Question: I wrote an application where the usage of a number of vehicles is recorded as seen in the screenshot.
I'd like to generate a report for gaps (in miles) between individual usages because the vehicles should not be used other than for travel that is recorded in the application.
A gap would occur when the current record beg odometer - previous record end odometer yields a number greater than 0 -- for that specific car. See the different colored circles. How can I achieve this with sql? I'm using oracle (11g) but I imagine the sql will be similar. Thank you.
Sample output:
'''
Vehicle V06
Invoice Date Dest Gap
123 1/2/14 York 14.0
122 1/1/14 Pburg 0.0
Vehicle V05
Invoice Date Dest Gap
121 1/3/14 Mill 0.0
'''

* I realize I should have used test data that includes a gap, though these should be rare in practice. In such a case,
'''
Invoice 67189 would have End Od of 92590 resulting in a GAP of 3.0 miles for 67190
'''
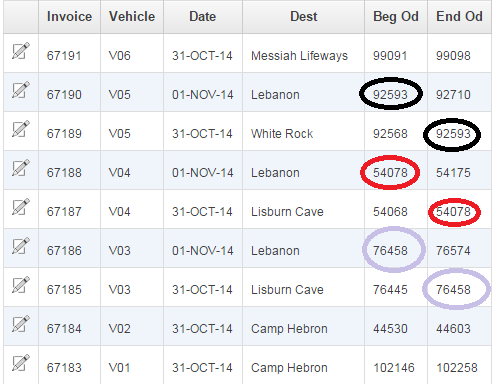
Answer: Just use 'lag()':
'''
select vu.*
from (select vu.*,
lag(endod) over (partition by vehicle order by date) as prev_endod
from vehicleusage vu
) vu
where begod <> prev_endod;
'''
Note that the comparison will fail for 'NULL' values, so there is no problem with the first recording for a vehicle.